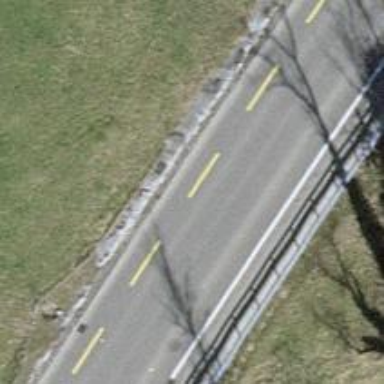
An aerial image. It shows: Tertiary road with asphalt surface.